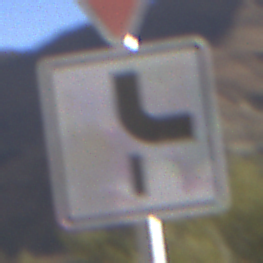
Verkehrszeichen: VerlaufVorfahrtsstrasse10
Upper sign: VorfahrtGewaehren
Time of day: MorningAfternoon
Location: Outdoor (Nature)
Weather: PartlyCloudy
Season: NotSpecified
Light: Natural